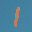
Label: 1